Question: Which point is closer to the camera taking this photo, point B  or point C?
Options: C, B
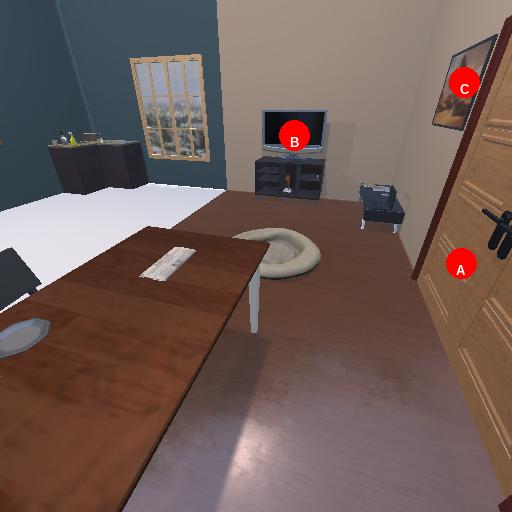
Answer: C